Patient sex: M
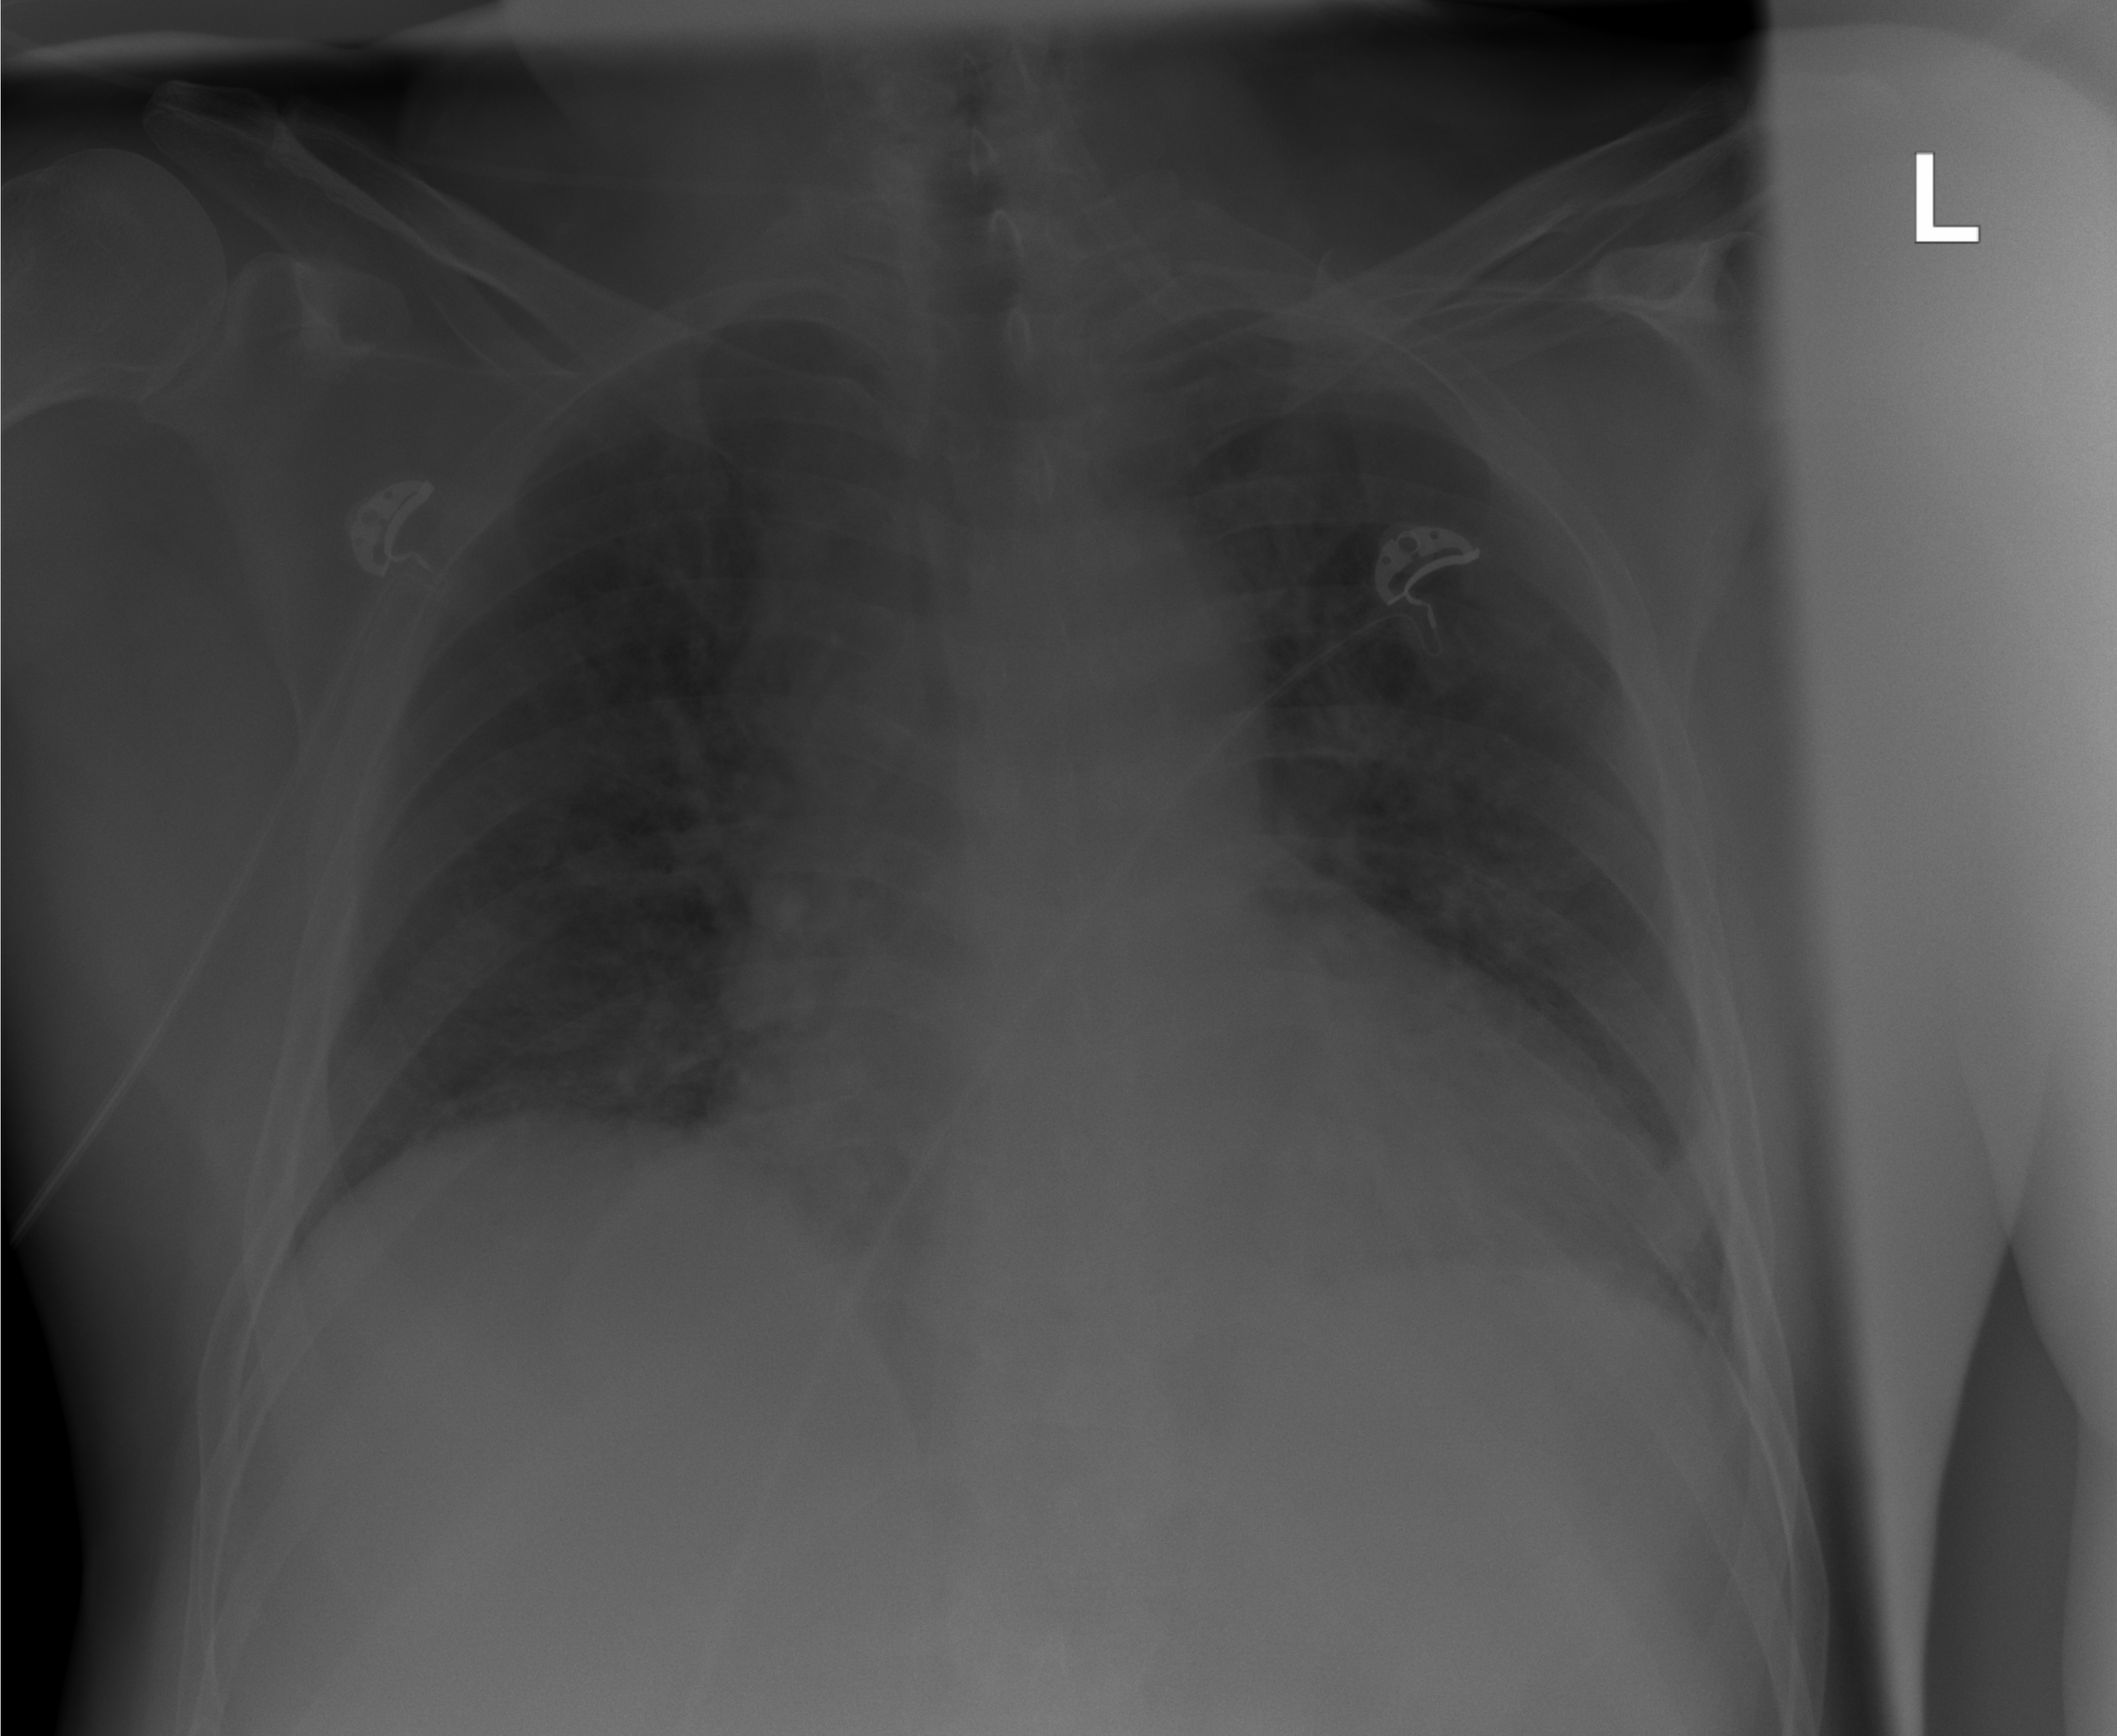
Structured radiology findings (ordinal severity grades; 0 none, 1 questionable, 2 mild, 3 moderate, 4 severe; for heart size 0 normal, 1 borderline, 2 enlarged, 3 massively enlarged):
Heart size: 2
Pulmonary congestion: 2
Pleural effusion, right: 0
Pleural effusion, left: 0
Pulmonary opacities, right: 1
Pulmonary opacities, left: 1
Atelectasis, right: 0
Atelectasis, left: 1